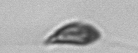
Label: Cryptophyta